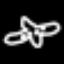
Label: airplane